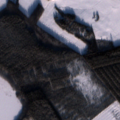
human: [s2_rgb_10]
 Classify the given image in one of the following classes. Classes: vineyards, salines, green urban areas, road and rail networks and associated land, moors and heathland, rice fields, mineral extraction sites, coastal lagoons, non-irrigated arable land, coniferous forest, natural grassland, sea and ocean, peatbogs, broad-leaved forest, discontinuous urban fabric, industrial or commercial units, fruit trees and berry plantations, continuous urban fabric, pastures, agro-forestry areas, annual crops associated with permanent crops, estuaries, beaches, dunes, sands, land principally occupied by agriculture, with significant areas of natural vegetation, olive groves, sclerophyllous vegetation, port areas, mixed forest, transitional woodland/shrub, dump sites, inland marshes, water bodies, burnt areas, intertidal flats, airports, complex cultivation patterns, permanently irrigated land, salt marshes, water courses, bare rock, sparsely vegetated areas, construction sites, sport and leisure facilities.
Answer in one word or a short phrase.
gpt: non-irrigated arable land, land principally occupied by agriculture, with significant areas of natural vegetation, coniferous forest, mixed forest, peatbogs